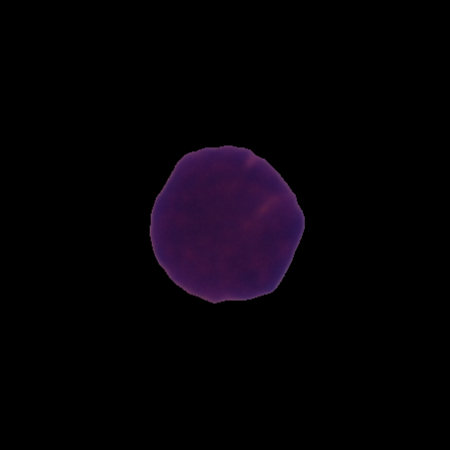
Label: healthy